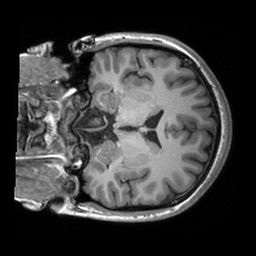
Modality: T1w
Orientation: coronal
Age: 20
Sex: female
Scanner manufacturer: siemens
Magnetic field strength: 3 T
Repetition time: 2.53 s
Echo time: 0.00298 s